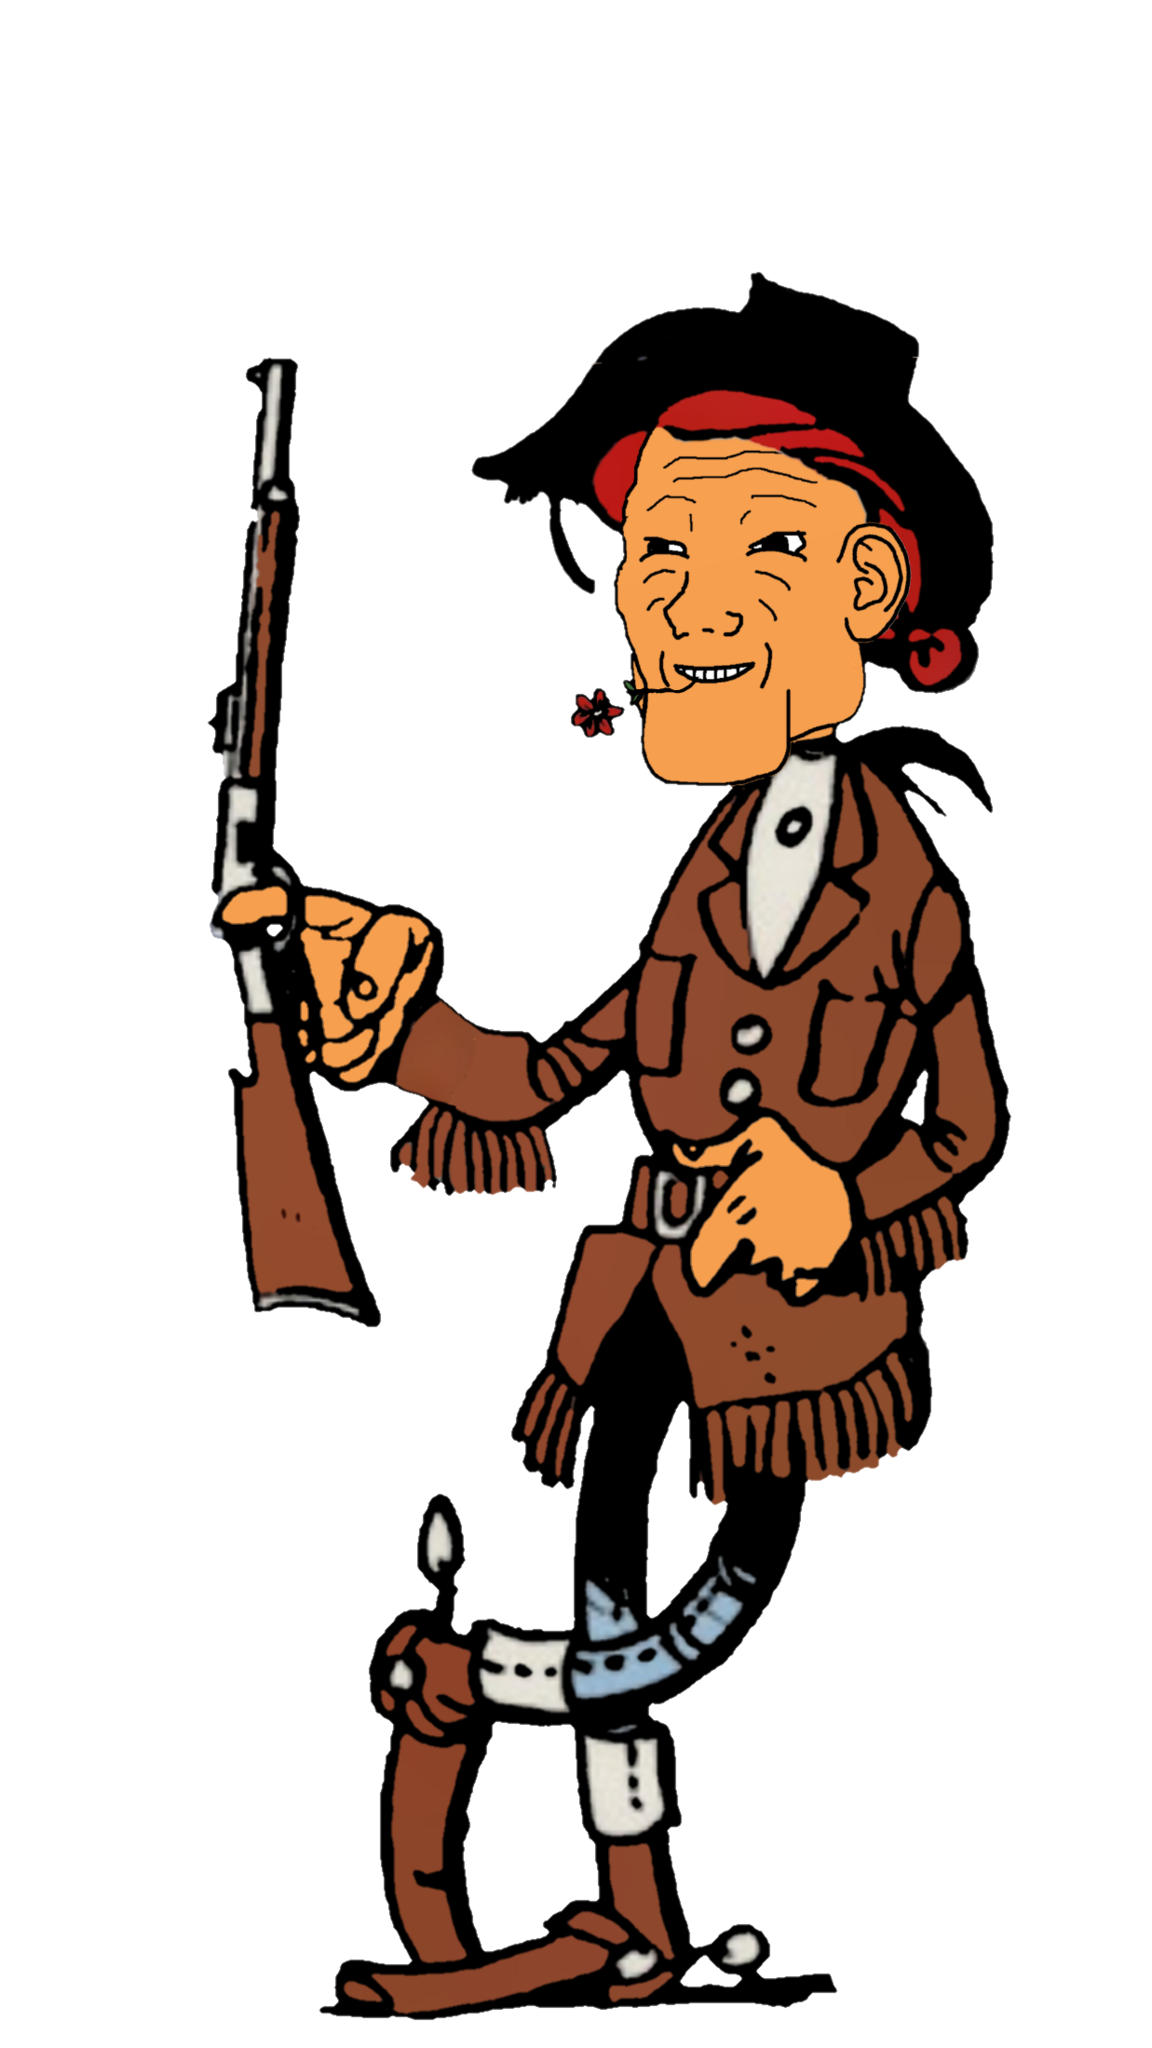
Label: 5_Grey_Chad